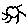
Label: sun